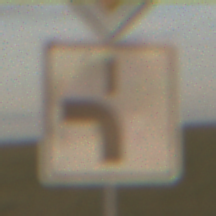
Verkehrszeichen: VerlaufVorfahrtsstrasse5
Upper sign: Vorfahrtsstrasse
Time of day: SunriseSunset
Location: Outdoor (Nature)
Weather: PartlyCloudy
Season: NotSpecified
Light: Natural